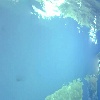
Label: water